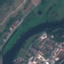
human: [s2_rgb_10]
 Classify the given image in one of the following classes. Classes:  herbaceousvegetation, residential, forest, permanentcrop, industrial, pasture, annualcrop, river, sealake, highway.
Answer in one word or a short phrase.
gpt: River